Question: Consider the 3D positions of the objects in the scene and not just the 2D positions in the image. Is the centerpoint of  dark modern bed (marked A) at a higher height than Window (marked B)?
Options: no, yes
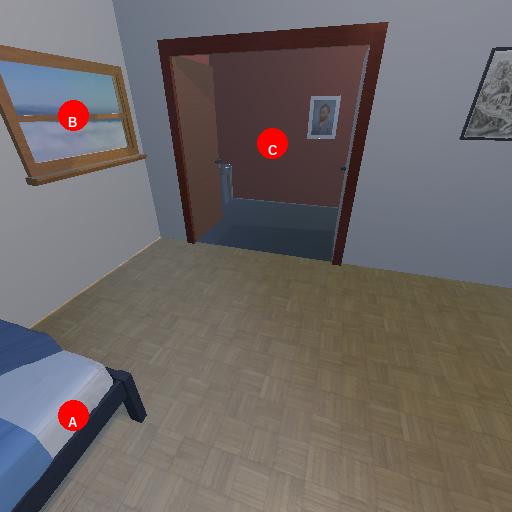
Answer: no